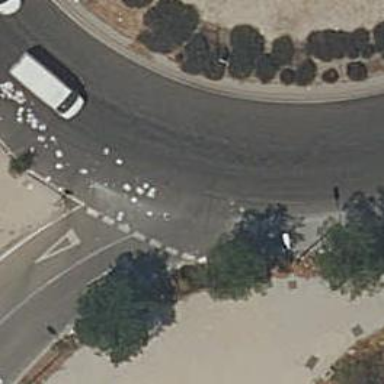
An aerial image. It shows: Secondary road around roundabout.